Aerial crown-view tile of a tropical tree (Barro Colorado Island, Panama), acquired 20240716:
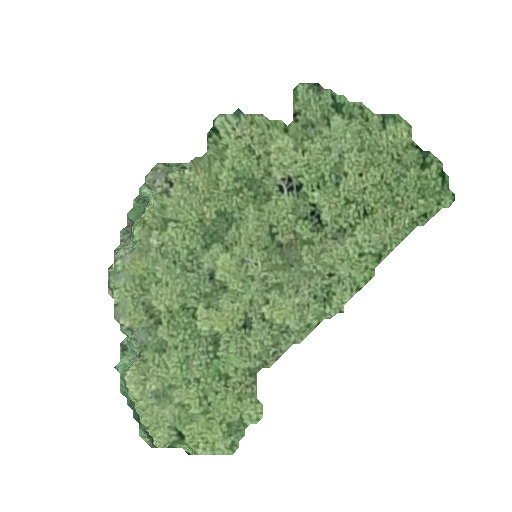
Species: Sterculia apetala
GBIF accepted scientific name: Sterculia apetala
Crown area: 114.035 m²